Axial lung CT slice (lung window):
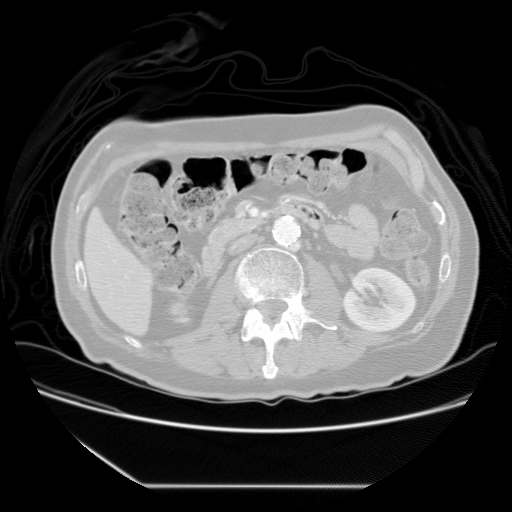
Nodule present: no